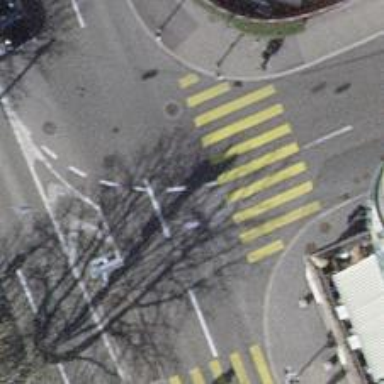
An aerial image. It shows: Crossing with zebra markings controlled by traffic signals.